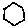
Label: hexagon